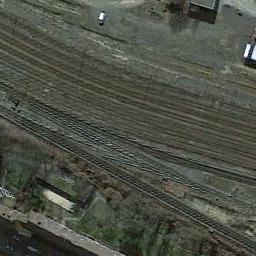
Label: railway